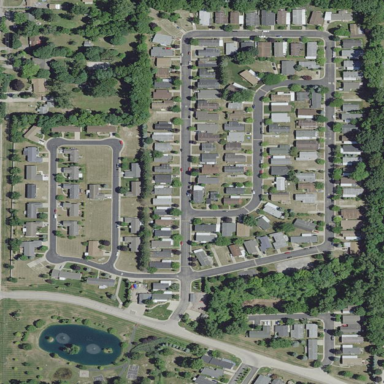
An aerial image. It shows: Residential area known as trailer park.